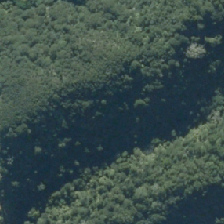
Land cover: indigenous_forest